Question: I am using vertex helper to get the edges of my sprites. I am using Cocos2d + Box2d on the iPhone. The problem I am getting is that the debug draw on the device I am testing on comes up but the vertices rendered or shown is smaller than my sprites even after tracing the edges of the sprites carefully and using the same sprite.
OK here is a screen shot of the problem!

The green triangle is supposed to fit with the edges of the sprite. Also this is the code I used:
This is the GLESDebugDraw code
'''
- (void)setupDebugDraw {
debugDraw = new GLESDebugDraw(PTM_RATIO* [[CCDirector sharedDirector]
contentScaleFactor]);
world->SetDebugDraw(debugDraw);
debugDraw->SetFlags(b2DebugDraw::e_shapeBit);
'''
}
'''
#import "Box2DSprite.h"
@interface Stalag :Box2DSprite {
b2World *world;
}
- (id)initWithWorld:(b2World *)world atLocation:(CGPoint)location;
@end
#import "Stalag.h"
@implementation Stalag
- (void)createBodyAtLocation:(CGPoint)location {
b2BodyDef bodyDef;
bodyDef.type = b2_staticBody;
bodyDef.position = b2Vec2(location.x/PTM_RATIO,
location.y/PTM_RATIO);
self.body = world->CreateBody(&bodyDef);
body->SetUserData(self);
b2PolygonShape shape;
int num = 8;
b2Vec2 verts[] = {
b2Vec2(36.8f / 100.0, -79.2f / 100.0),
b2Vec2(10.3f / 100.0, 33.2f / 100.0),
b2Vec2(1.8f / 100.0, 80.6f / 100.0),
b2Vec2(-4.6f / 100.0, 84.5f / 100.0),
b2Vec2(-8.5f / 100.0, 80.3f / 100.0),
b2Vec2(-22.6f / 100.0, 19.4f / 100.0),
b2Vec2(-31.8f / 100.0, -45.6f / 100.0),
b2Vec2(-37.5f / 100.0, -75.7f / 100.0)
};
shape.Set(verts, num);
b2FixtureDef fixtureDef;
fixtureDef.shape = &shape;
fixtureDef.density = 1000.0;
body->CreateFixture(&fixtureDef);
}
- (id)initWithWorld:(b2World *)theWorld atLocation:(CGPoint)location {
if ((self = [super init])) {
world = theWorld;
[self setDisplayFrame:[[CCSpriteFrameCache
sharedSpriteFrameCache] spriteFrameByName:@"hill.png"]];
gameObjectType = kStalagupType;
[self createBodyAtLocation:location];
}
return self;
}
@end
'''
Please can anyone tell me what do I do and what I am doing wrong?
Thanks
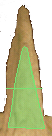
Answer: When specifying vertices coordinates you are dividing it by a "magic number" 100. Actually it is your PixelToMetersRatio (PTM_RATIO in cocos examples). Also you are using box2d debug draw. And when creating debug draw class your must pass PTM_RATIO in it's constructor. I think you are passing another number there (not 100). Does it solve the problem ?